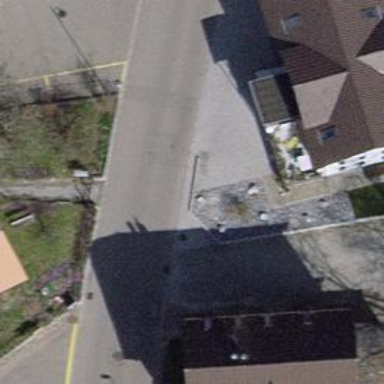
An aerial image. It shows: Residential road with asphalt surface and no sidewalk.